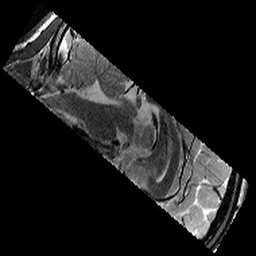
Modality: T2w
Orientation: sagittal
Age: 12
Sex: male
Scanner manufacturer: siemens
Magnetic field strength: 3 T
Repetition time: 7.7 s
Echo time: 0.067 s